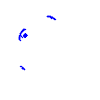
Particle: kaon